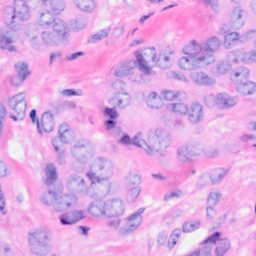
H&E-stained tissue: Breast